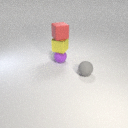
small purple rubber sphere below small yellow metal cube